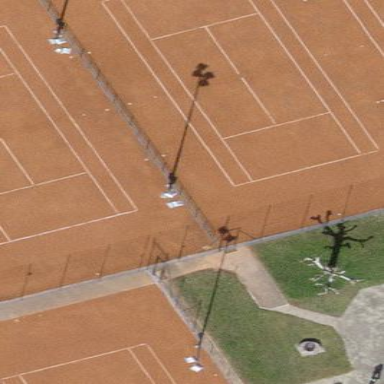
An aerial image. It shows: Tennis pitch with clay surface for leisure sports.